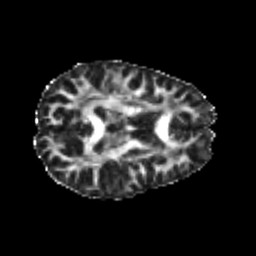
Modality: FA
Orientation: axial
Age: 24
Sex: female
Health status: healthy
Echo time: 0.074 s